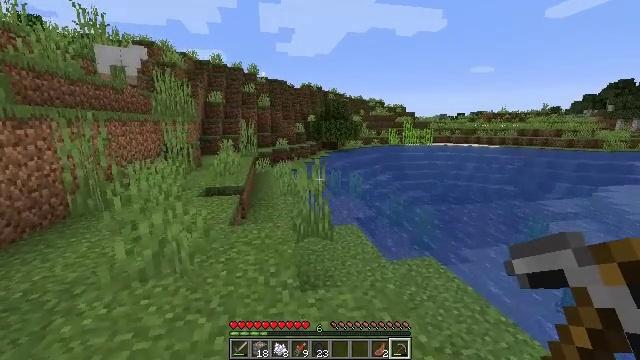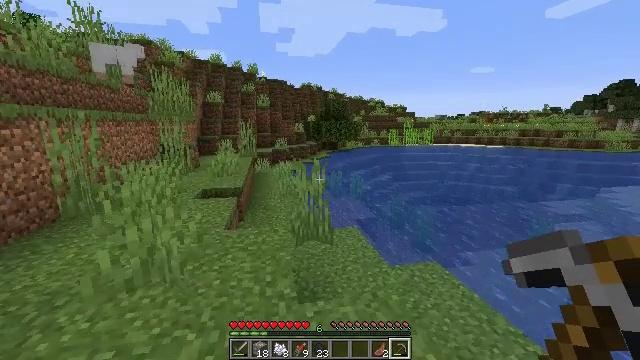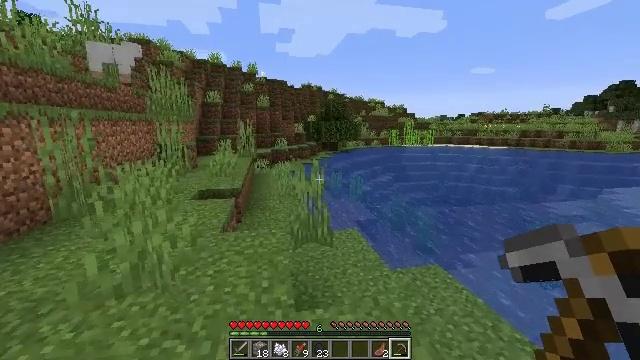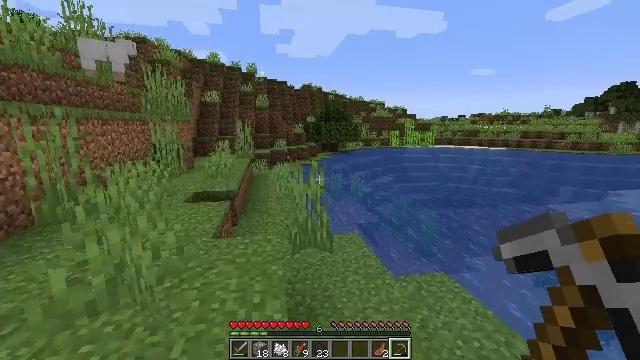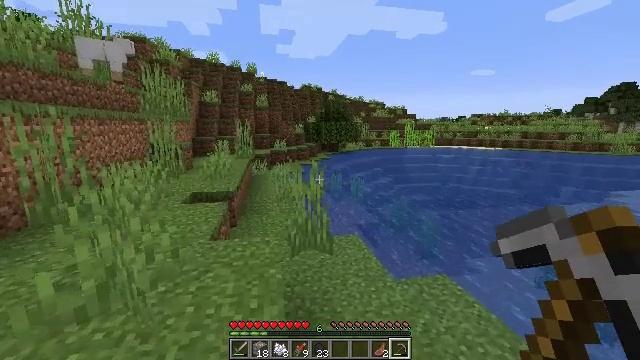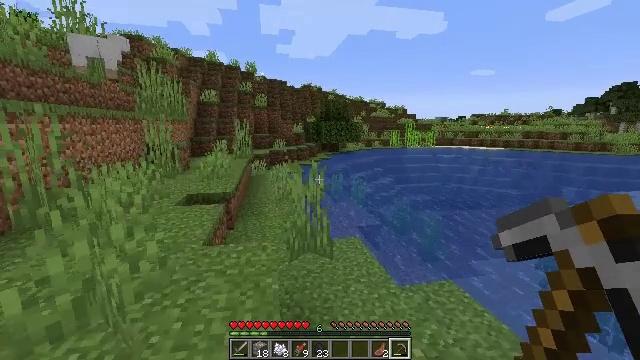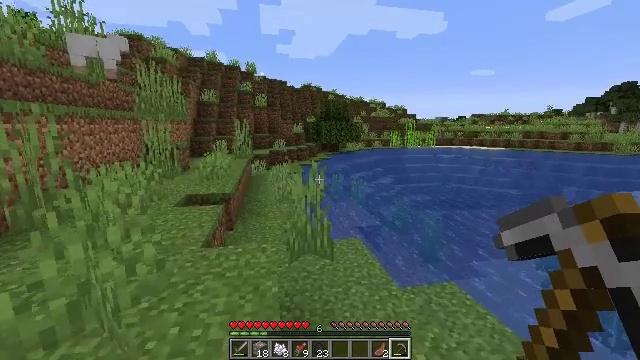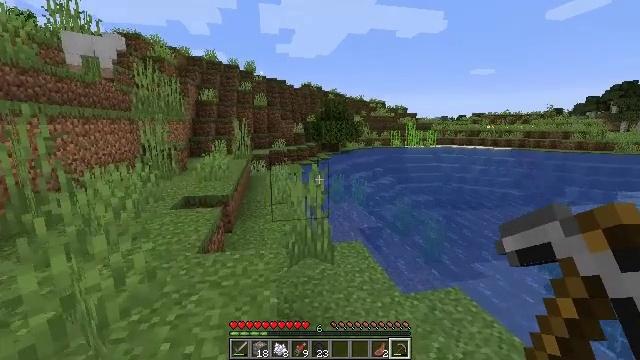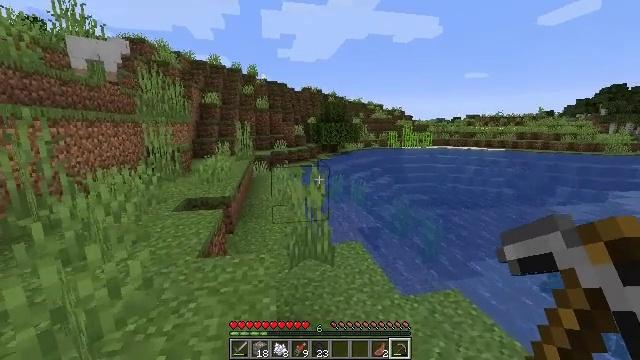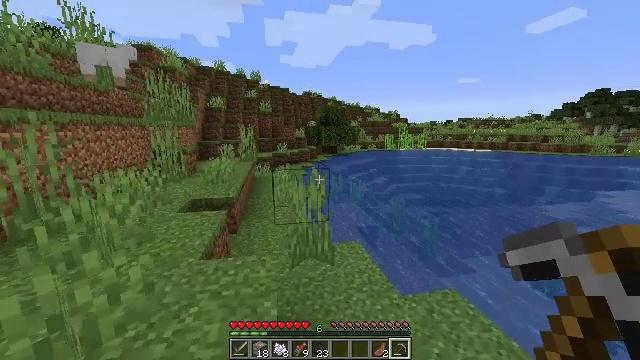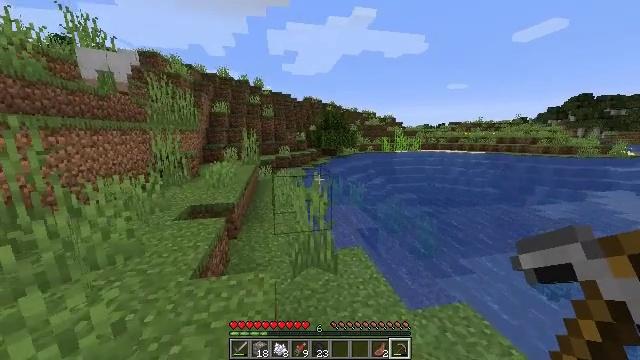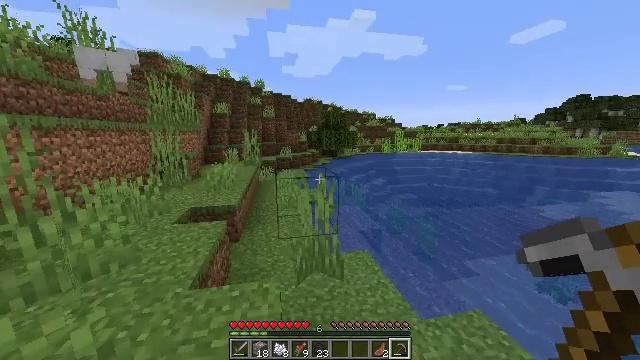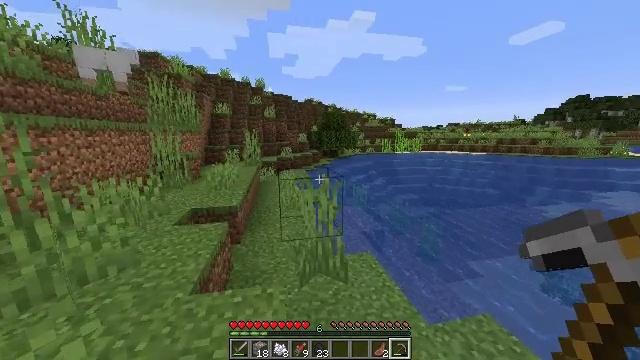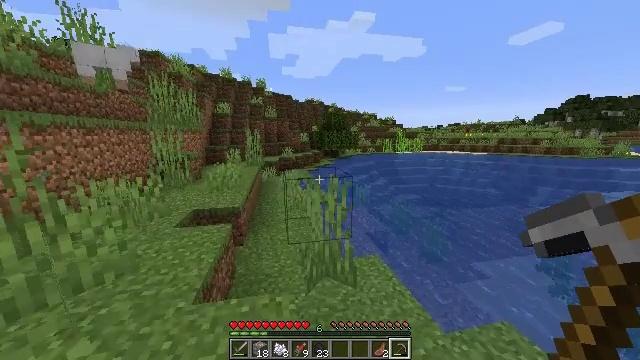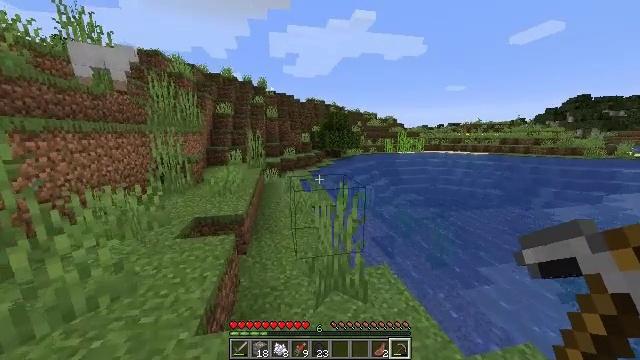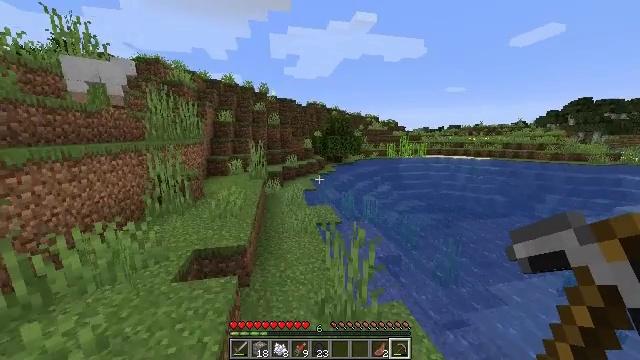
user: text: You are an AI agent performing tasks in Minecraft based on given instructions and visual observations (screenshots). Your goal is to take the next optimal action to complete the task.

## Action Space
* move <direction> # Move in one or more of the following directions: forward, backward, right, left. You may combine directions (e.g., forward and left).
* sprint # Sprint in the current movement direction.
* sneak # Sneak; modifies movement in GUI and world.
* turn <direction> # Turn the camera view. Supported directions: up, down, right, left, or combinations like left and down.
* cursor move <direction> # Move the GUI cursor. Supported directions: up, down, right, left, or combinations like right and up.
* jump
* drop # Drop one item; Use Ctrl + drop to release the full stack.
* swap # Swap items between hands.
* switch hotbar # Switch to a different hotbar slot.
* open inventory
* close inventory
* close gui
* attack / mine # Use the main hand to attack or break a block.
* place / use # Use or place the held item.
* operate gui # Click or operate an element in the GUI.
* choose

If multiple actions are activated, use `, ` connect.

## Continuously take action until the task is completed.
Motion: motion action
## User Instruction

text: Hunt a salmon.
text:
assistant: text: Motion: no_op
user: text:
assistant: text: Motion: move forward
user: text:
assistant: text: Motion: move forward
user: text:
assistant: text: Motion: move forward
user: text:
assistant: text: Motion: no_op
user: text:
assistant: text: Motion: no_op
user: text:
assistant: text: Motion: move forward
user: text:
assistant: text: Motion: move forward
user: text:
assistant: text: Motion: move forward
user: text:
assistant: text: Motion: move forward
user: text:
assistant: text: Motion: move forward and move left
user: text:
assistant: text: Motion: move forward and move left
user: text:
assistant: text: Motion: move forward and move left
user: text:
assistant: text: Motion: move forward and move left, jump
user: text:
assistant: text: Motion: move forward and move left, jump
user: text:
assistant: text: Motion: move forward and move left, jump
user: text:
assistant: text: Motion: move forward and move left, turn right, jump
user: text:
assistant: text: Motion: move forward and move left, turn right, jump
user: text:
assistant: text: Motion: move forward and move left, turn right, jump
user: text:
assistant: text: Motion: move forward and move left, turn right, jump
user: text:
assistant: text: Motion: move forward and move left, jump
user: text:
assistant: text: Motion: move forward and move left, turn right, jump
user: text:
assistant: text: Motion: move forward and move left, turn right, jump
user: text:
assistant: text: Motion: move forward and move left, turn right, jump
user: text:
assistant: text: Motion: move forward and move left, turn right, jump
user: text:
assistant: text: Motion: move forward and move left, jump
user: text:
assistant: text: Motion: move forward and move left, jump
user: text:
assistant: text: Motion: move forward and move left, jump
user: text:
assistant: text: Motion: move forward and move left, jump
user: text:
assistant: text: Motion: move forward and move left, jump